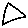
Label: triangle